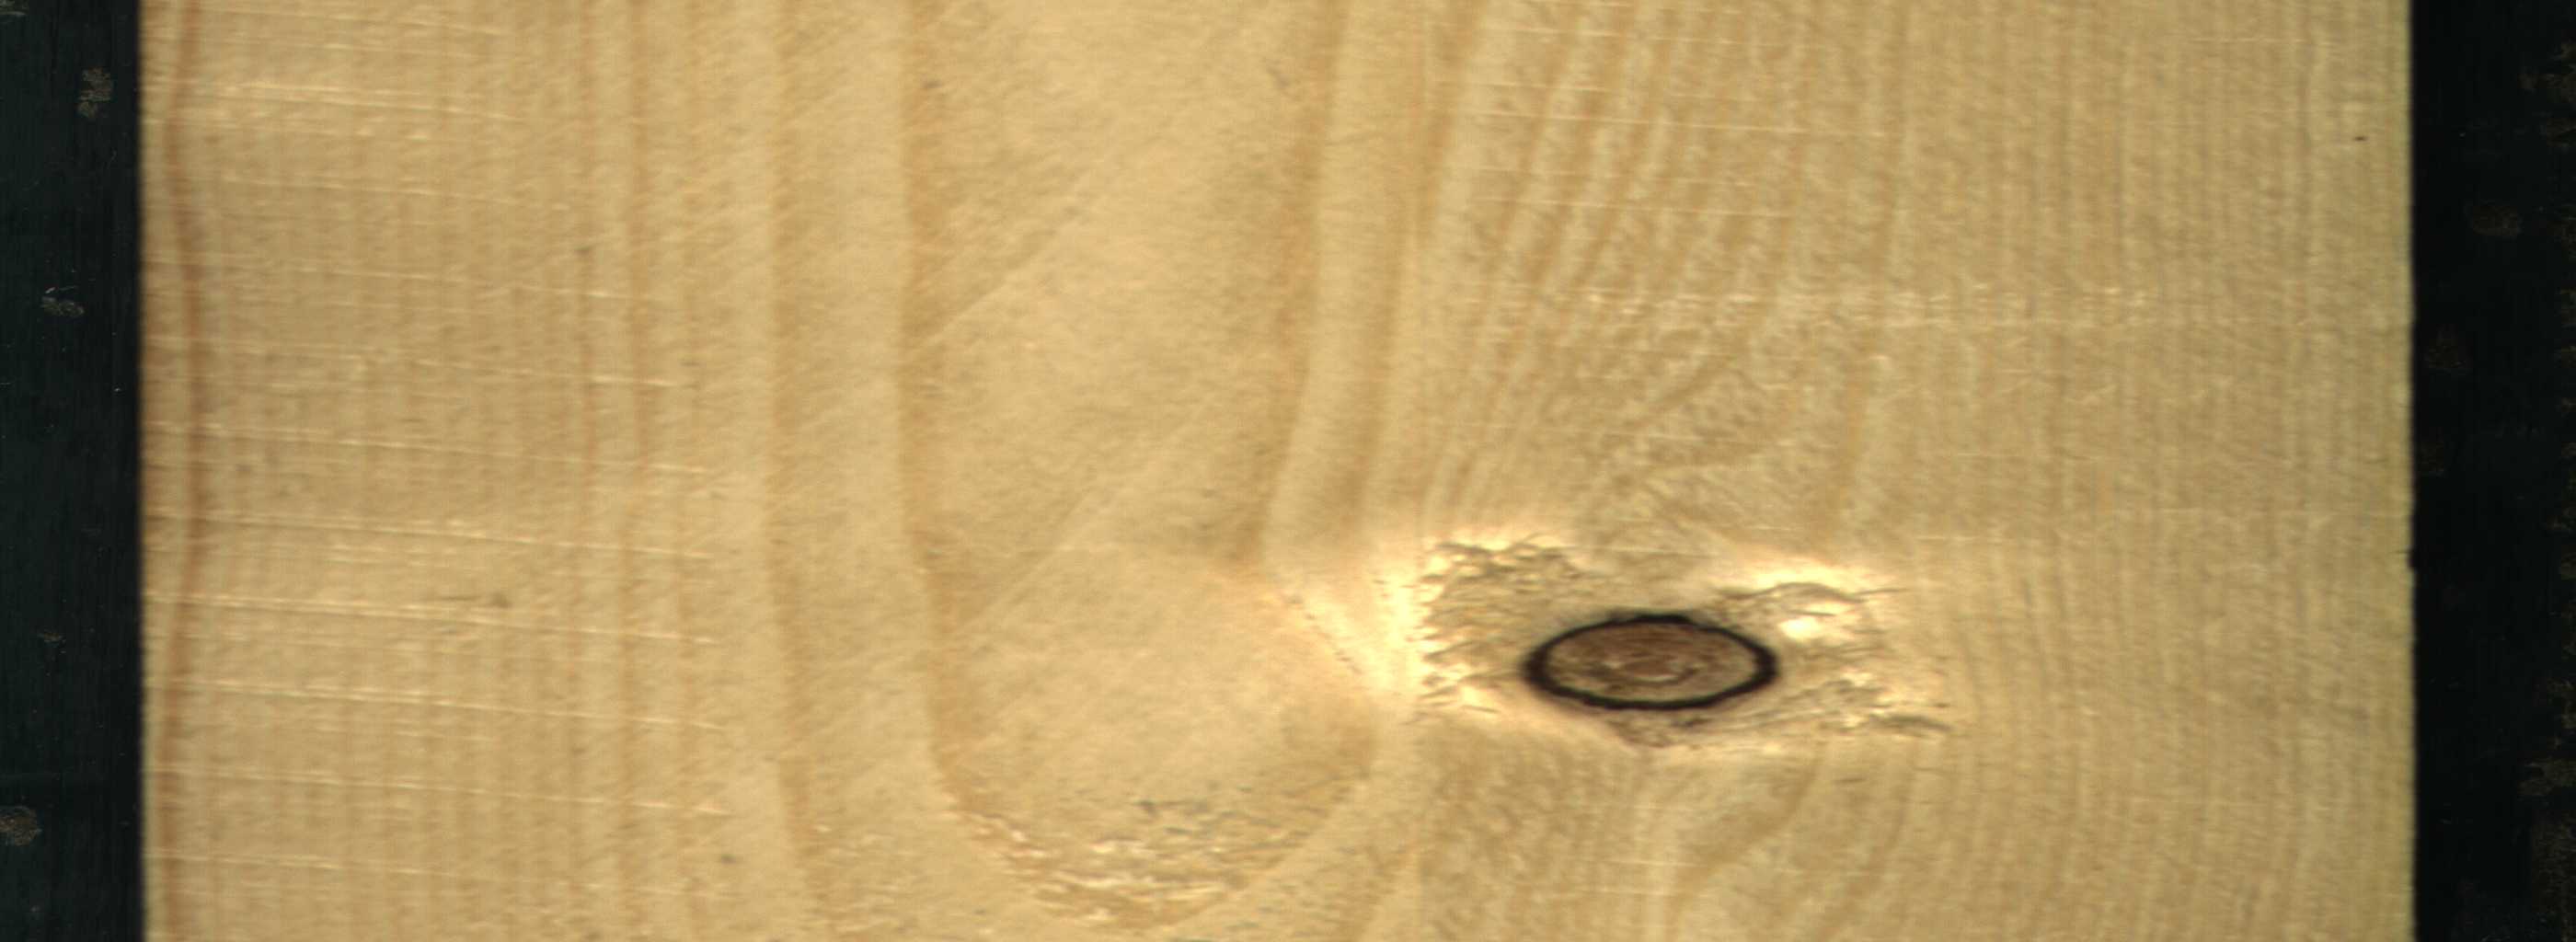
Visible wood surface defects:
Dead_Knot